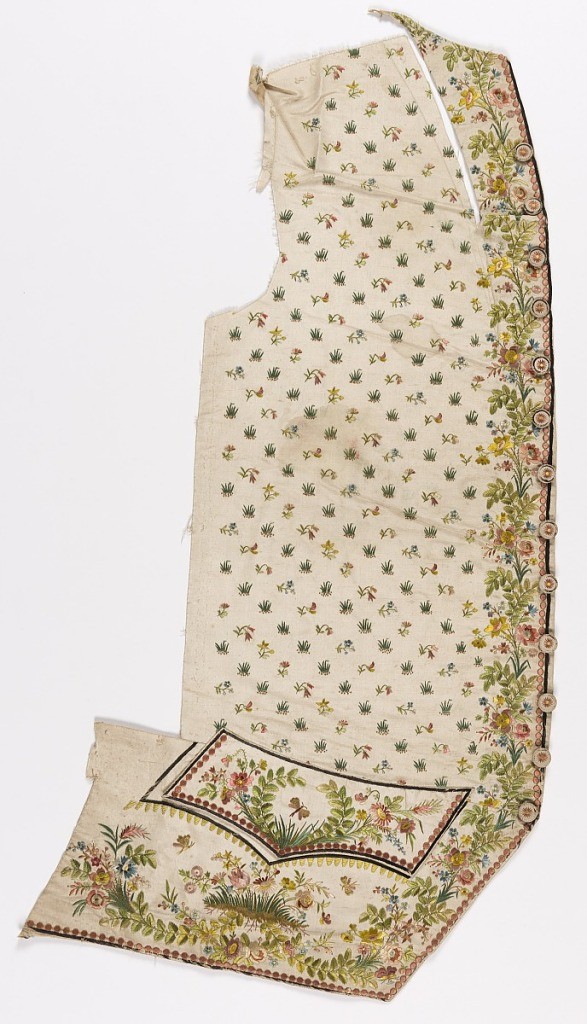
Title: Waistcoat fronts
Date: ca. 1780
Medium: silk Technique: embroidered on plain weave
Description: Man's waistcoat fronts in off-white ribbed silk with an allover design of diagonal rows of field flowers and clumps of grass. Center front and pockets have elaborate bouquets and butterflies embroidered in multicolored silk in realistic, natural tones.